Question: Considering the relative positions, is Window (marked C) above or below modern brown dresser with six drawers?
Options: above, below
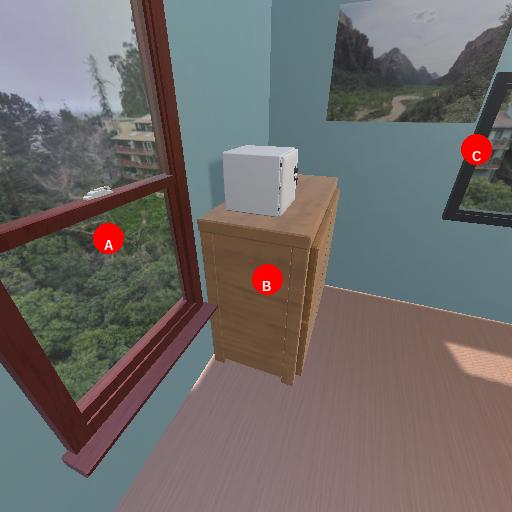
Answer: above